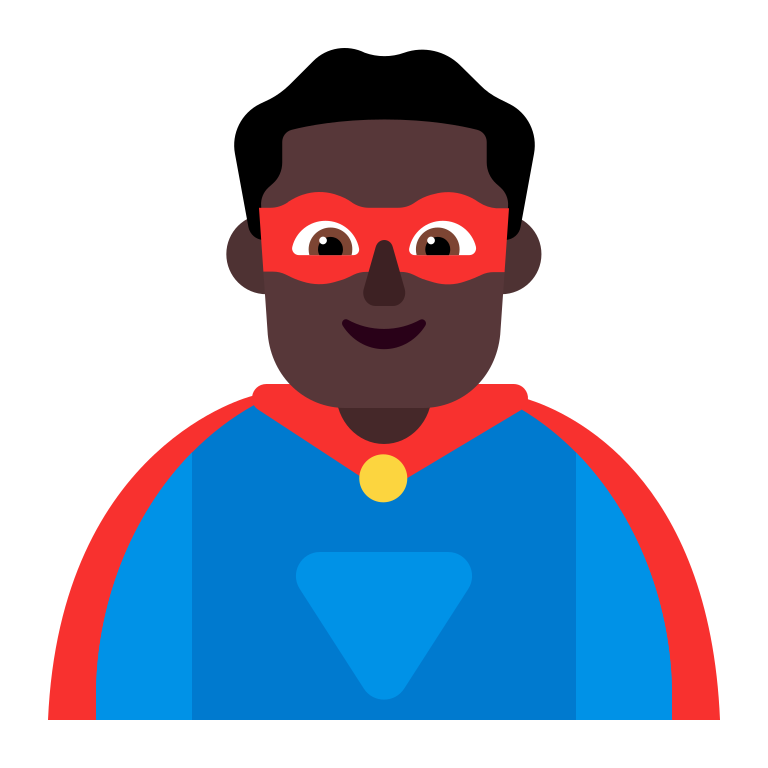
man superhero flat dark